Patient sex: M
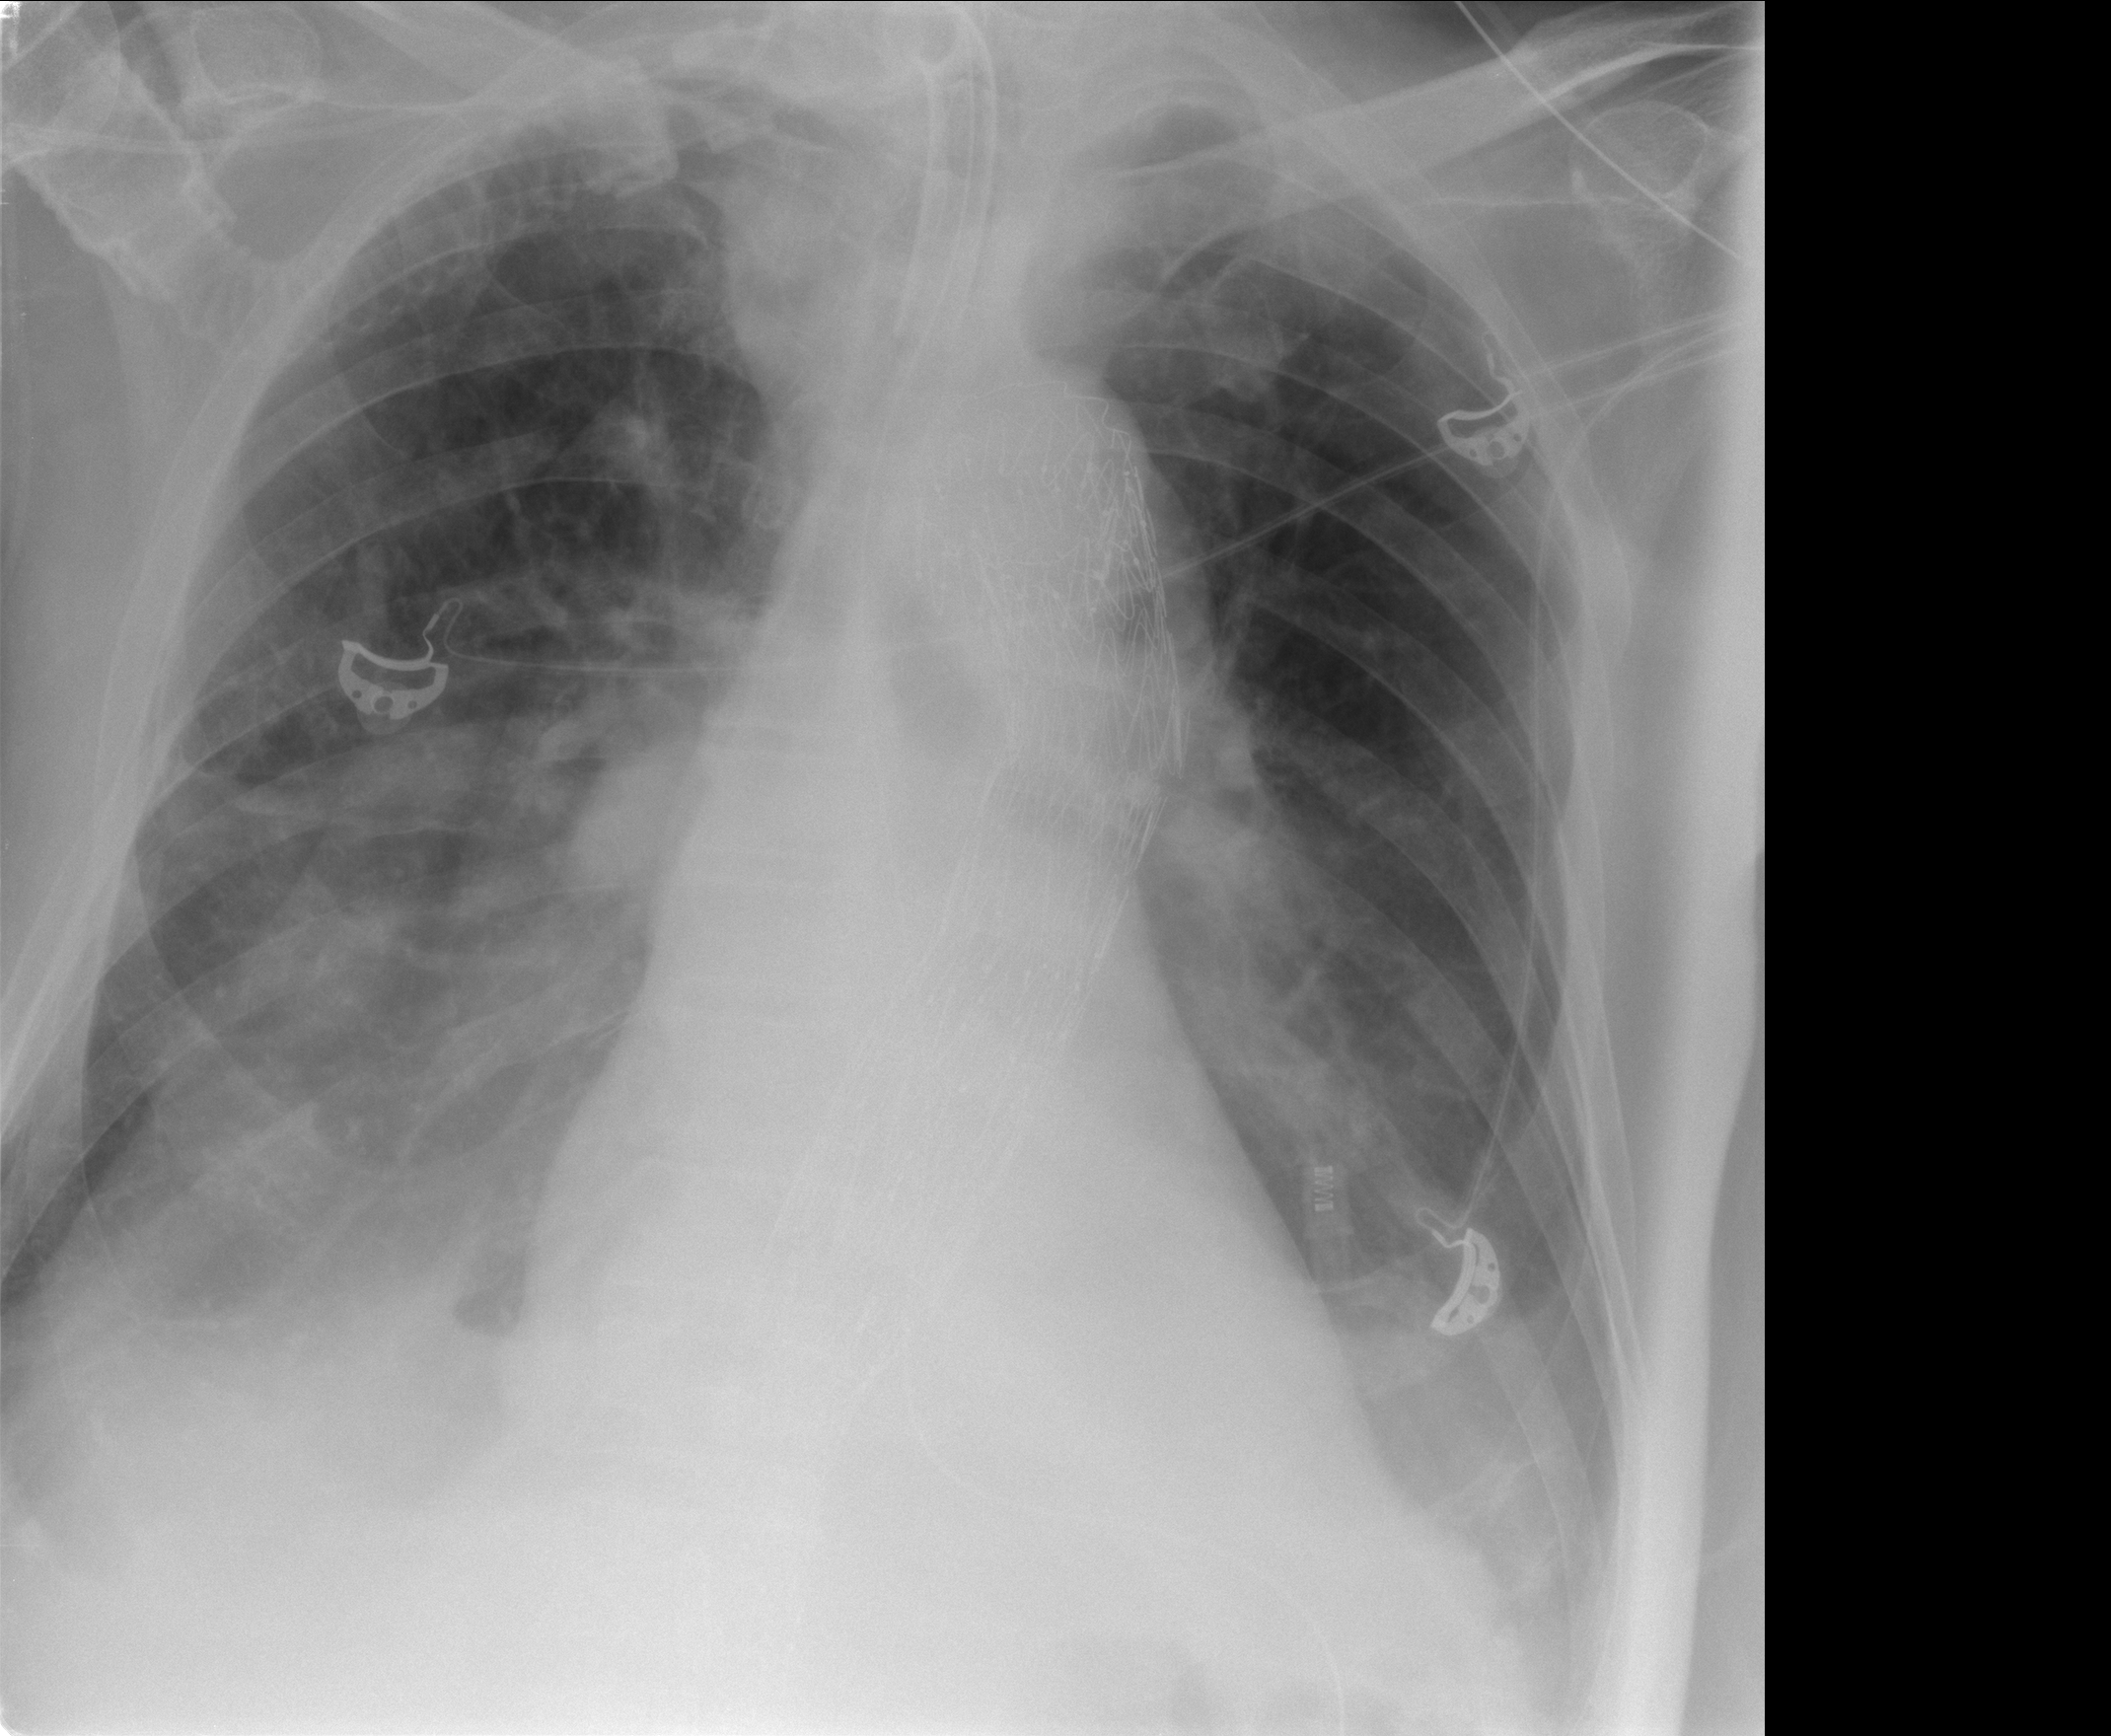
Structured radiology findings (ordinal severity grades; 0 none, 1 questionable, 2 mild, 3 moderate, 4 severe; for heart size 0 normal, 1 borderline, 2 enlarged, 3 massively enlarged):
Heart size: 1
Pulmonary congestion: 0
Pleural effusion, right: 1
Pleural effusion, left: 1
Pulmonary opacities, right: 0
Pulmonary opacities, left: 2
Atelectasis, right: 2
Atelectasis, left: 2